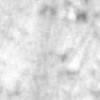
Label: no_change